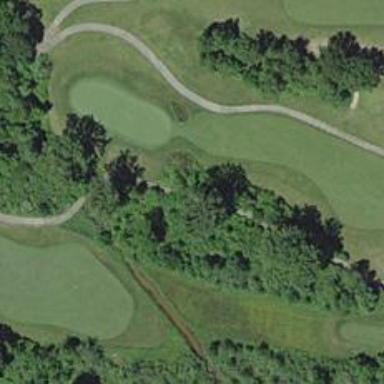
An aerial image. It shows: Pathway for golfing.